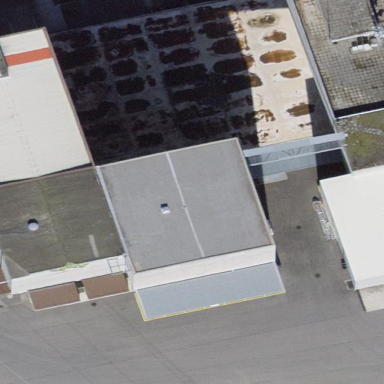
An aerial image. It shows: Warehouse.